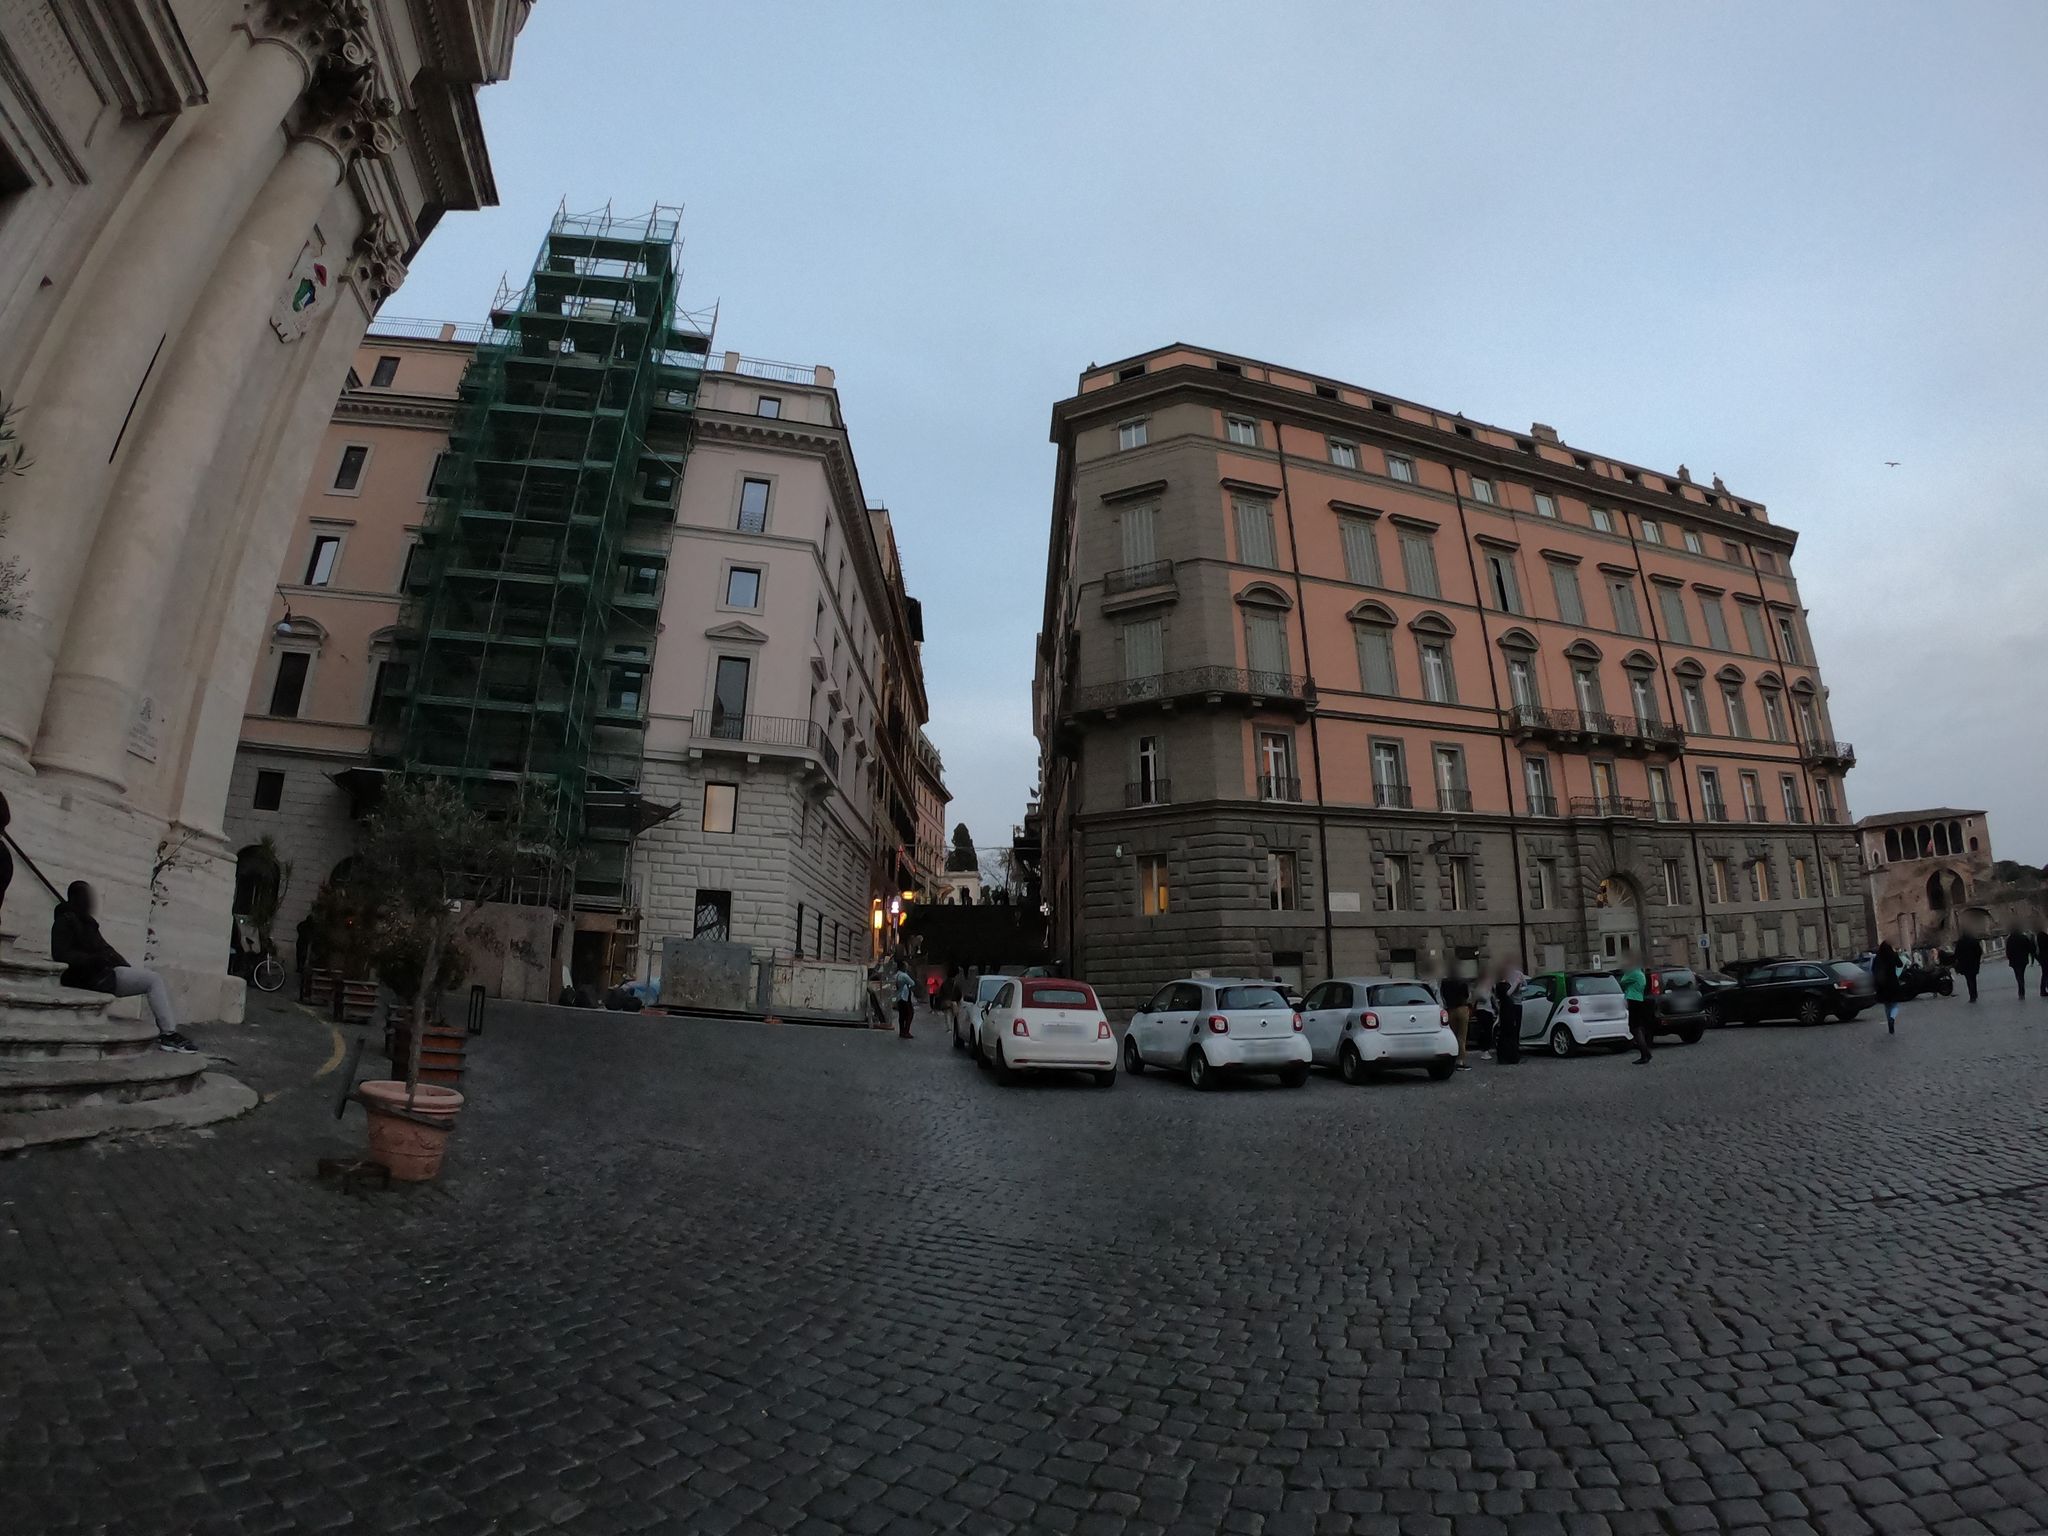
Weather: snowy
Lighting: day
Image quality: good
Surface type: walking surface
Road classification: service
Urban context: urban centre
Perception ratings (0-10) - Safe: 7.36, Lively: 9.27, Beautiful: 2.13, Boring: 1.25, Depressing: 3.38, Wealthy: 9.53